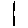
Label: line